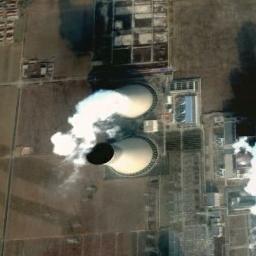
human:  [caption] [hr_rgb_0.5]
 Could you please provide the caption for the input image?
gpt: In the thermal power station there are many machines, pipelines, two cooling towers, and one is steaming .

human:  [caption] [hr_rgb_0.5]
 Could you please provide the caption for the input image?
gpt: There are many buildings next to the thermal power station .

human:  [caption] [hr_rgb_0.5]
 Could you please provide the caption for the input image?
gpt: The thermal power station is next to some buildings with white mist above .

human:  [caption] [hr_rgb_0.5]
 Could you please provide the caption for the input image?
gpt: There are five thermal power stations in this industrial area .

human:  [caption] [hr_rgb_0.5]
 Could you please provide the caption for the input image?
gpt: There are some buildings and two chimneys on the thermal power station .